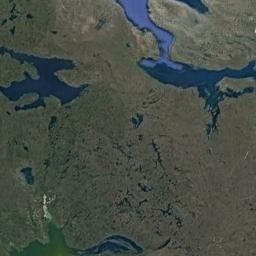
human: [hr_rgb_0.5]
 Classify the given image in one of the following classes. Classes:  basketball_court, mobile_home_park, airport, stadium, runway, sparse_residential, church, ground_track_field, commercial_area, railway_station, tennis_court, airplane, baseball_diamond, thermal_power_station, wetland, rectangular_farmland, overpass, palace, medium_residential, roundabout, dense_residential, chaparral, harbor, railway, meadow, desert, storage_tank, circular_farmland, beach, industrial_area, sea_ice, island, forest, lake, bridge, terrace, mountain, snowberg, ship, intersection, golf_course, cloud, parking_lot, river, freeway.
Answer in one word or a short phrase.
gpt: wetland